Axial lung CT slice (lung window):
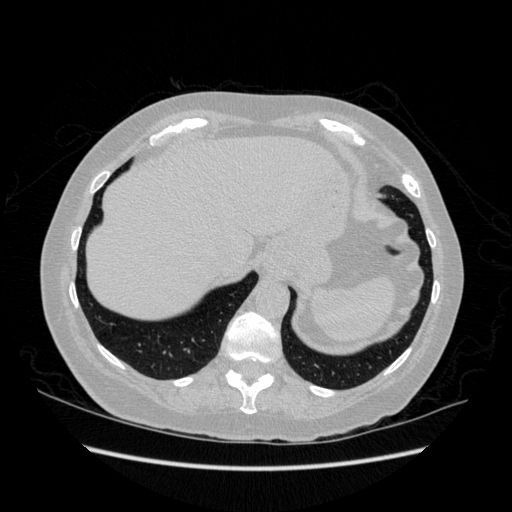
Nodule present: no